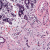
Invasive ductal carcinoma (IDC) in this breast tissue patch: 0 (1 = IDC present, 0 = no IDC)